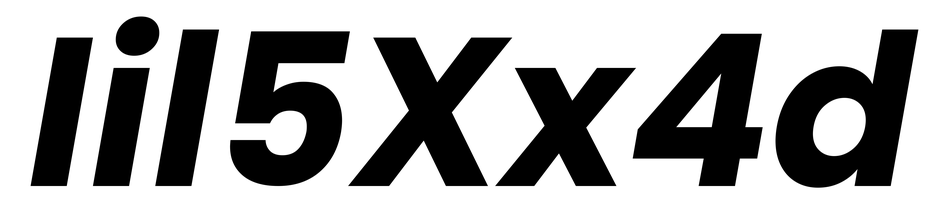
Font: Poppins-BoldItalic